Question: I have a table in a MS SQL 2012 which was created in Visual Studio 2012 through SQL Server Data Tools and has some float fields.
Now, I want to populate it also in Visual Studio, but when I enter a float value it says:

At home I have Visual Studio 2010 with SQL Server 2008 and everything is working as expected.
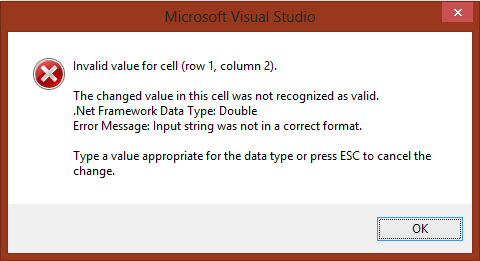
Answer: There is no error here. This is the expected behavior for all Windows applications. String to number or date conversions use the user's regional settings.
You almost certainly have different regional settings on your work and home computer and you tried to enter a number using the wrong decimal separator, eg '.' instead of ',' or vice versa.